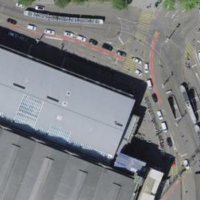
EUNIS habitat code: 57
Species observed at this site:
Chroicocephalus ridibundus
Corvus corone
Columba livia
Buteo buteo
Larus canus